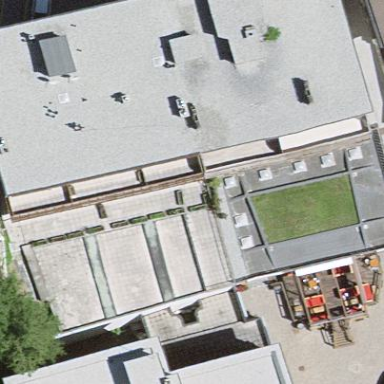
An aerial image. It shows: Retail building.